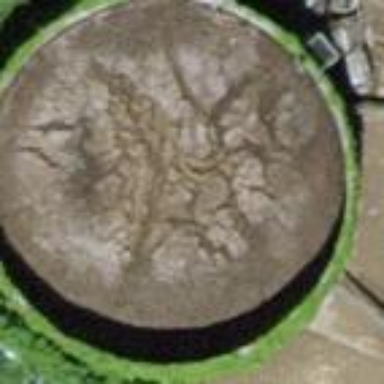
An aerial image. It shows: Storage tank with man-made structure.